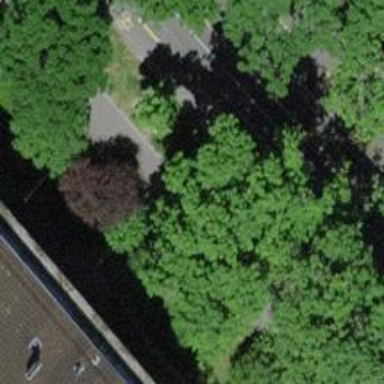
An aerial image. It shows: Avenue of trees.